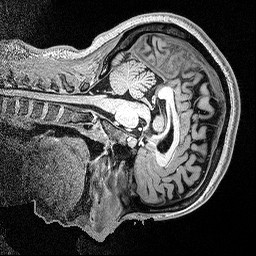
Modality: MP2RAGE
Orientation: sagittal
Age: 35
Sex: female
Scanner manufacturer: siemens
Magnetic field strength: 3 T
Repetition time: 5 s
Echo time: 0.00298 s